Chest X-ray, AP view. Patient: 62 years old, sex M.
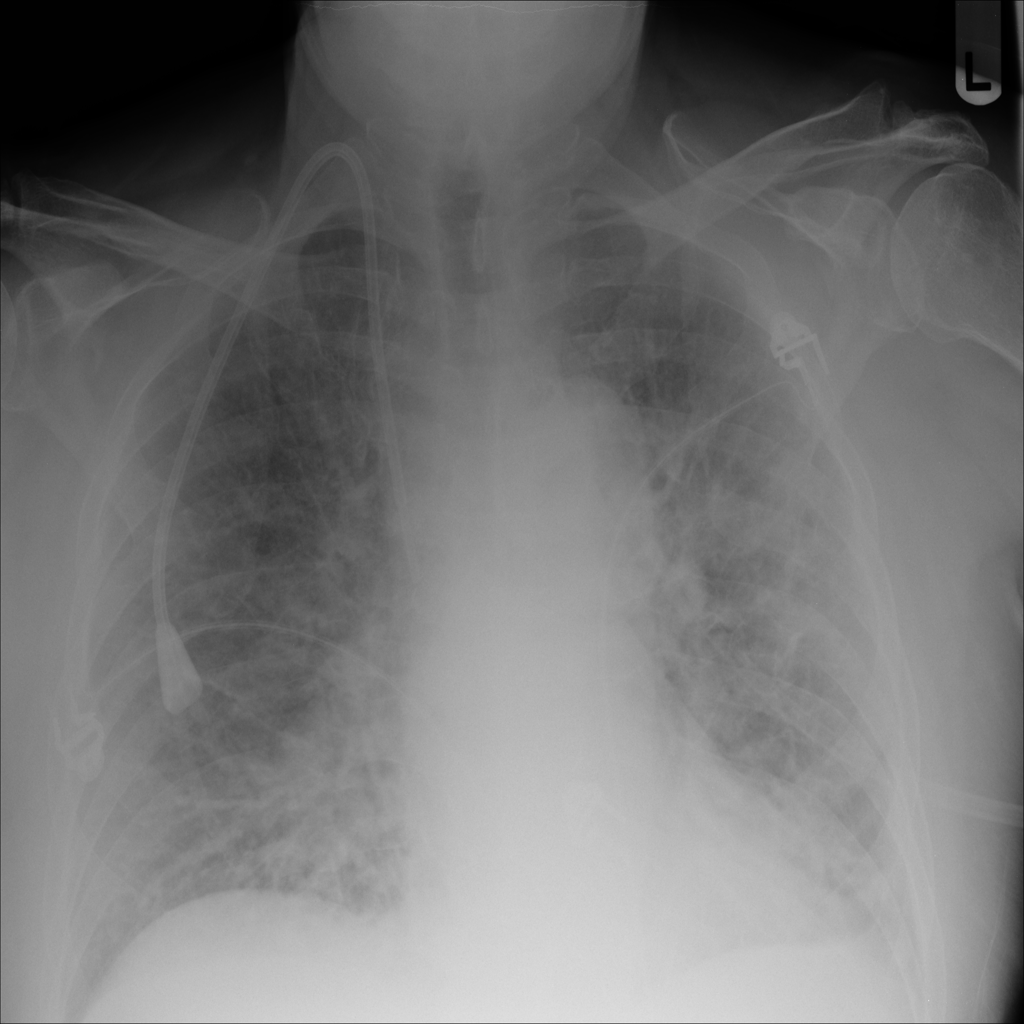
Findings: Edema